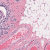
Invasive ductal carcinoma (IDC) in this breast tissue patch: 0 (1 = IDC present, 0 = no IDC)